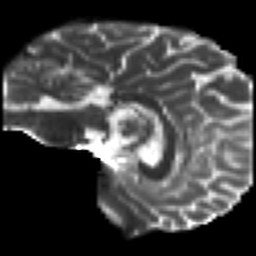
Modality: T2w
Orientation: sagittal
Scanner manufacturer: siemens
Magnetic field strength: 3 T
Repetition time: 7.8 s
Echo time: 0.09 s